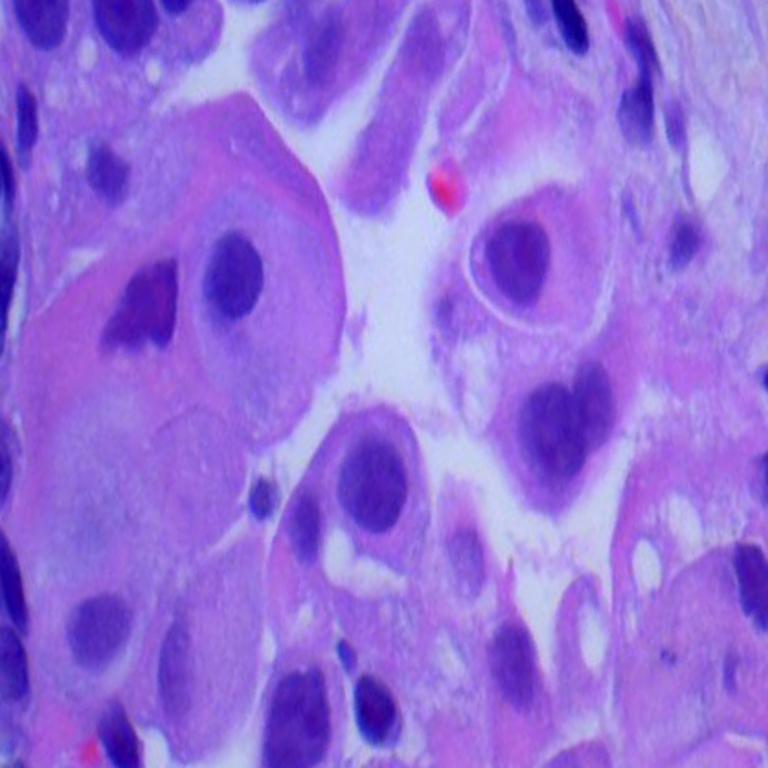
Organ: lung
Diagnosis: adenocarcinomas